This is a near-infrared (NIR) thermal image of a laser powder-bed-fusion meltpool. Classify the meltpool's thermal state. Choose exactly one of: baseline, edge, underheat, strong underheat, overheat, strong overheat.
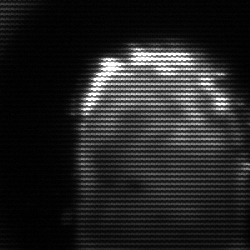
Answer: baseline